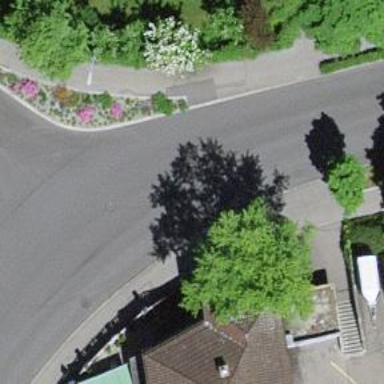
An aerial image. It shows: Residential road.